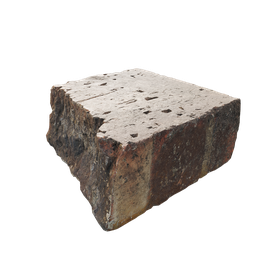
Label: architecture